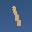
Label: 1